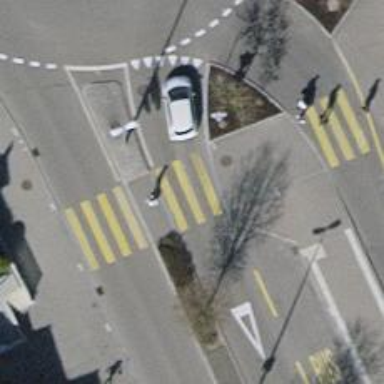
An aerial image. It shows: Marked pedestrian crossing with zebra designation and central island.